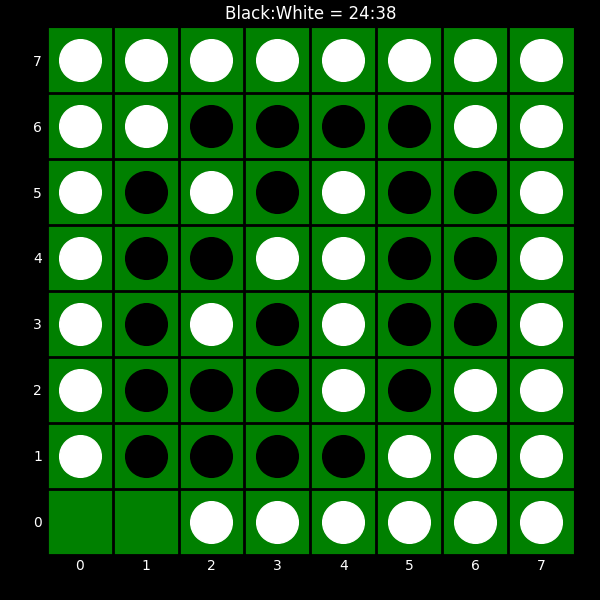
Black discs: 24
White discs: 38